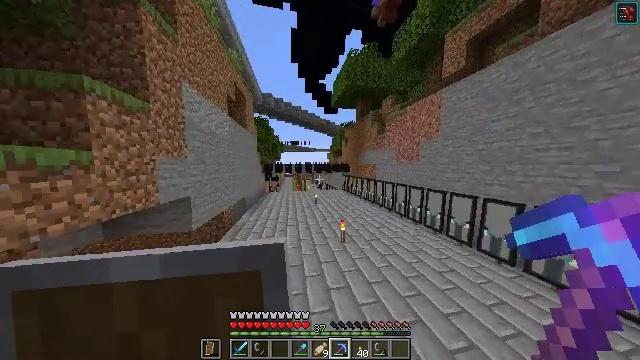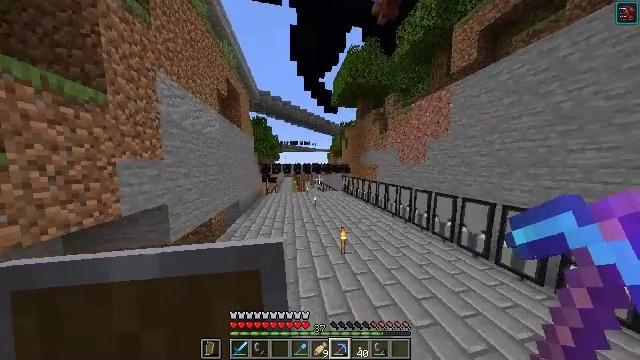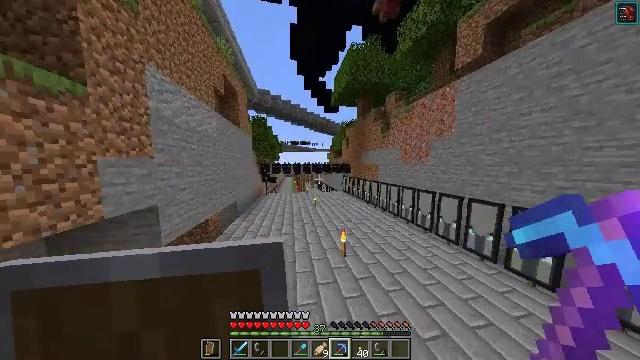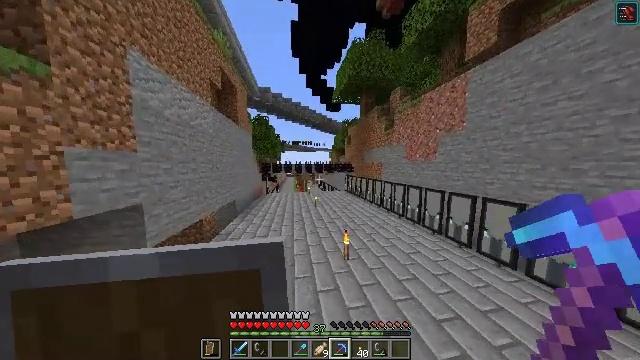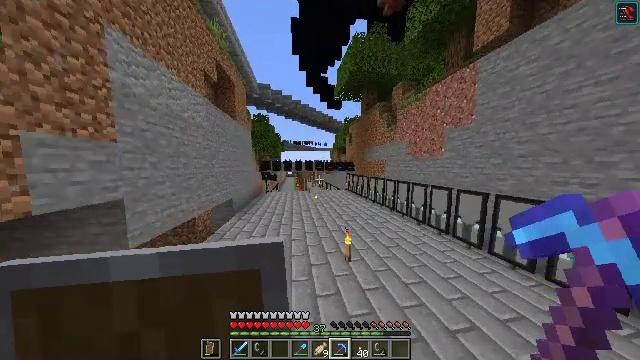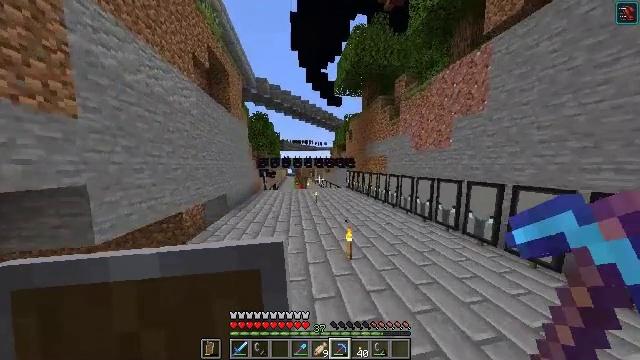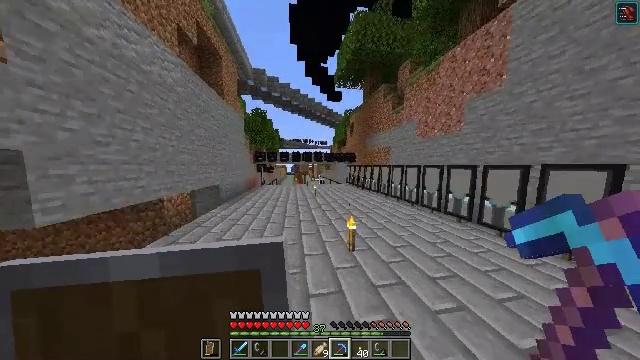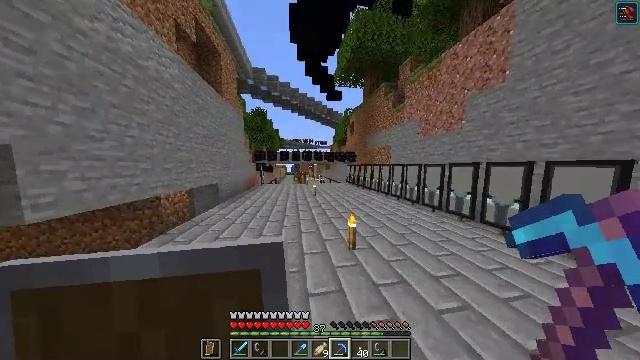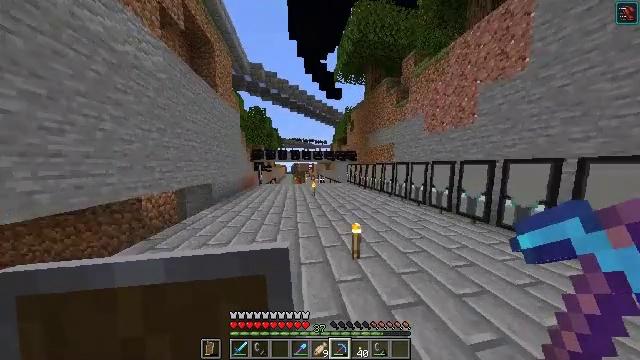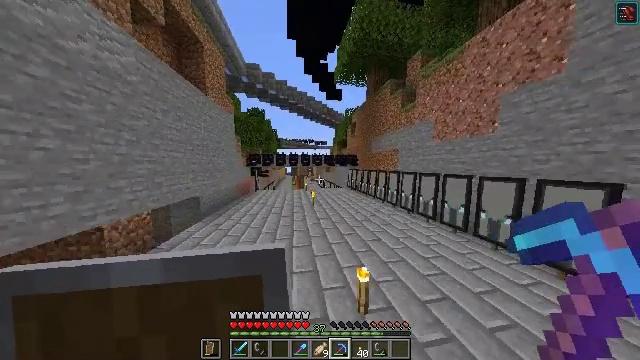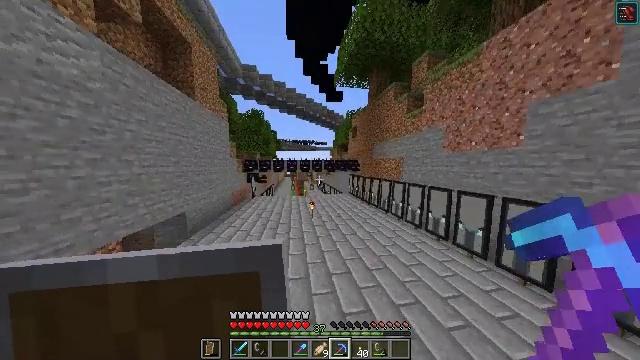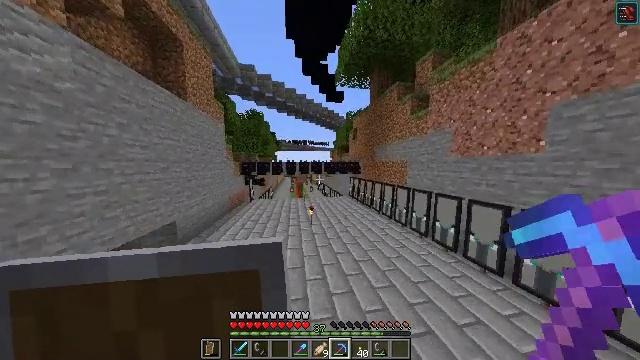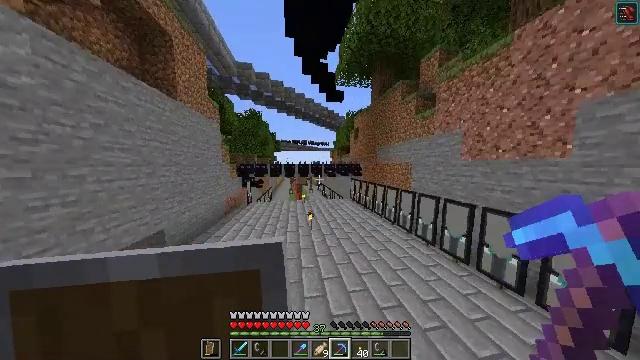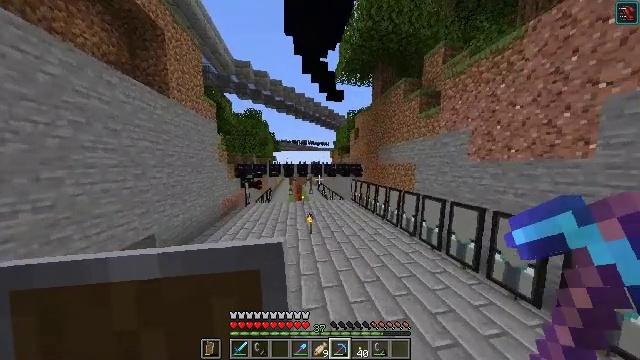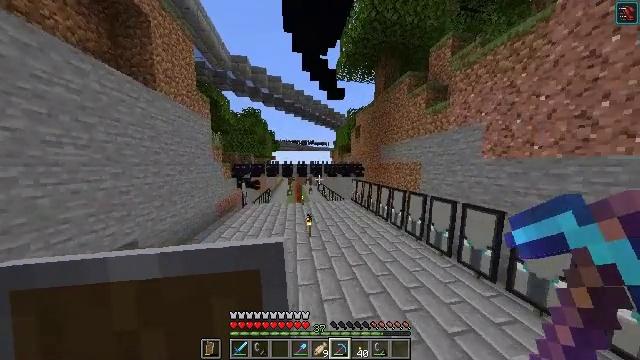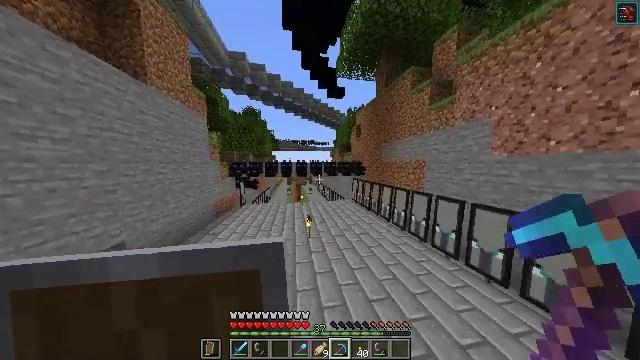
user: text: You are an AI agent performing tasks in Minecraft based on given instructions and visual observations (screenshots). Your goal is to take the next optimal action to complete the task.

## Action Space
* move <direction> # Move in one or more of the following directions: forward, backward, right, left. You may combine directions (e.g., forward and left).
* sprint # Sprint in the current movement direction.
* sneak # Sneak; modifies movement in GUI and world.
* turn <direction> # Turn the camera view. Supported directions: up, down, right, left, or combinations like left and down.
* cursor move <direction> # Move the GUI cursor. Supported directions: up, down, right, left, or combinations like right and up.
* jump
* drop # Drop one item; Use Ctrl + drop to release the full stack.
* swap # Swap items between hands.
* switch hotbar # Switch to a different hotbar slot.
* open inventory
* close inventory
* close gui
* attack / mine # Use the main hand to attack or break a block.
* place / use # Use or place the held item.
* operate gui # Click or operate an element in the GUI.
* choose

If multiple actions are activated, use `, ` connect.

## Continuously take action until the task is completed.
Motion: motion action
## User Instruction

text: Break the crimson fungus for harvesting.
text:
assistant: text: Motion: move forward, jump
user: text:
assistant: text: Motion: move forward, jump
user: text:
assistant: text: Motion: move forward, jump
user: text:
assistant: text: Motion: move forward, jump
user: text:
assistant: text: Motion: move forward, jump
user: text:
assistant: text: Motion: move forward, jump
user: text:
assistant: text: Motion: move forward, jump
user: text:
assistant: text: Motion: move forward, jump
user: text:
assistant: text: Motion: move forward, jump
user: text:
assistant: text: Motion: move forward, jump
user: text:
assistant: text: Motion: move forward, jump
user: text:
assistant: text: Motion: move forward, jump
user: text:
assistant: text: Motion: move forward, jump
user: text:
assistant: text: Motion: move forward, jump
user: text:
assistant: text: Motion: move forward, jump
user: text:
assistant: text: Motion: move forward, jump
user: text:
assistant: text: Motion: move forward, jump
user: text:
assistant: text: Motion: move forward, jump
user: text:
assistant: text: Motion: move forward, jump
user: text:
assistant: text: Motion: move forward, jump
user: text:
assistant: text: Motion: move forward, jump
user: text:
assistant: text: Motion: move forward, jump
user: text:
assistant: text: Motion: move forward, jump
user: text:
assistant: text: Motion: move forward, jump
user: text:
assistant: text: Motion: move forward, jump
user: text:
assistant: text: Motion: move forward, jump
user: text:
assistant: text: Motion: move forward
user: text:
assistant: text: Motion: move forward
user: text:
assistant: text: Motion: move forward
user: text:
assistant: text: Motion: move forward